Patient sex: M
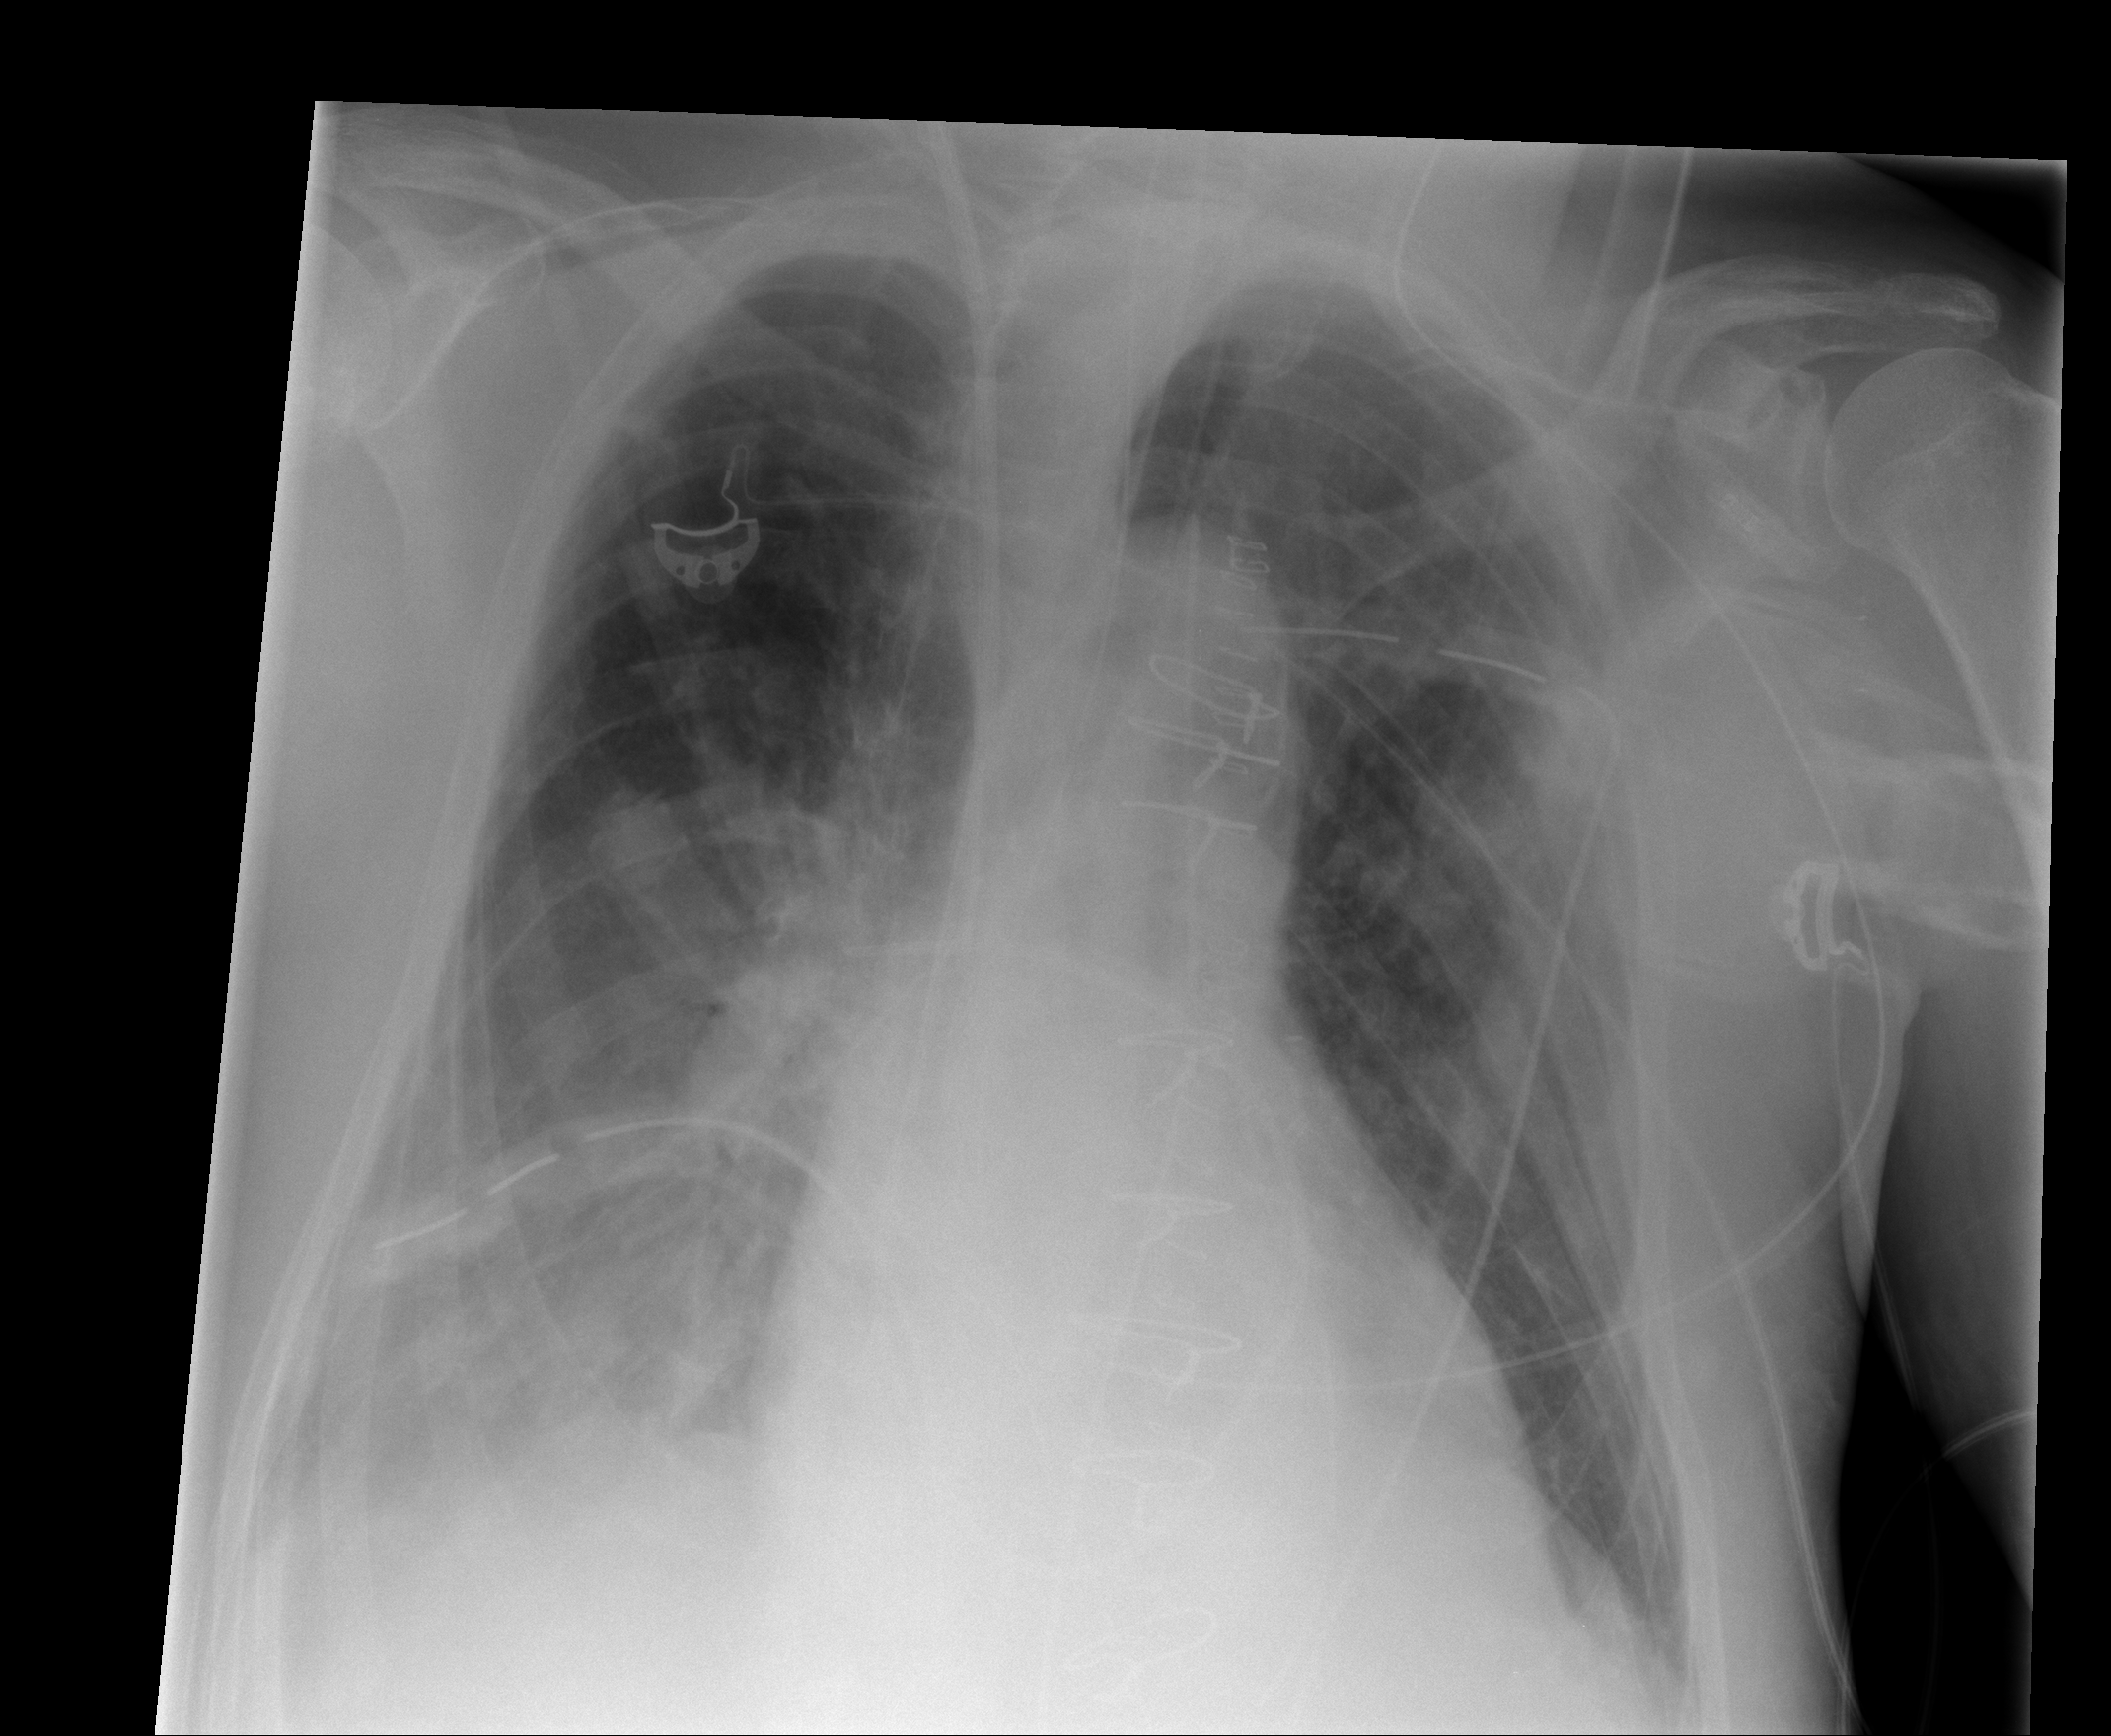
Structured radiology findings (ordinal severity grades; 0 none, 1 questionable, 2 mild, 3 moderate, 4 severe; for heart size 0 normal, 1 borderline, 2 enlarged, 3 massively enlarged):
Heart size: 2
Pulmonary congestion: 0
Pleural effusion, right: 2
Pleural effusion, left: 0
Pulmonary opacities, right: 3
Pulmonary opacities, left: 2
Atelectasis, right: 2
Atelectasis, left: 0